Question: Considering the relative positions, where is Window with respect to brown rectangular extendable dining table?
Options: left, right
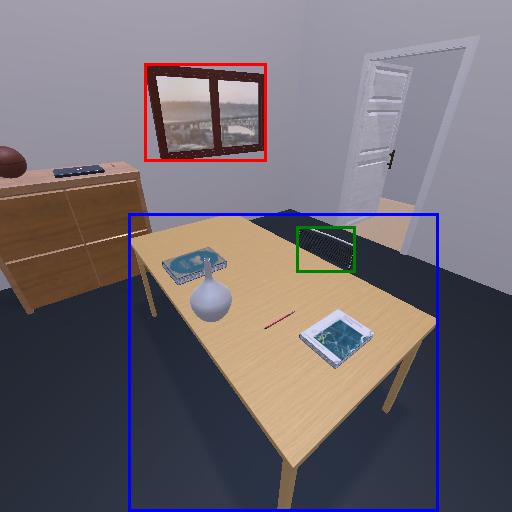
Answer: left